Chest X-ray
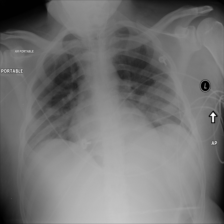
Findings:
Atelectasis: negative
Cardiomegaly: negative
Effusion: negative
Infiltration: positive
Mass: negative
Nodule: negative
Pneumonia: positive
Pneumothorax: negative
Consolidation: negative
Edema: negative
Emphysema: negative
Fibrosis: negative
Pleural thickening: negative
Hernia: negative